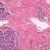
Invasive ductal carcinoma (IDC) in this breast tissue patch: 0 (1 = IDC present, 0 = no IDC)